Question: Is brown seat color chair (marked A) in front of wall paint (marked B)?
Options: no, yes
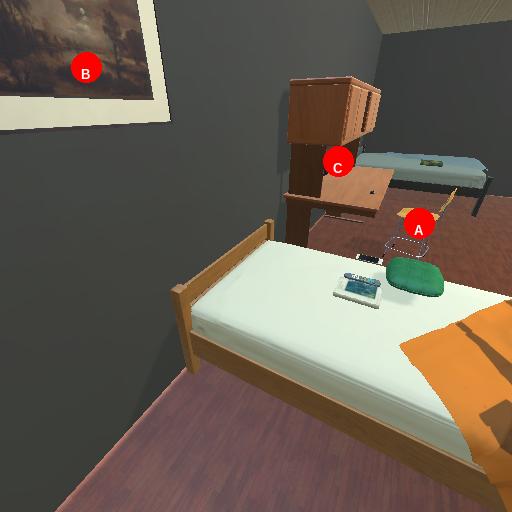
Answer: no